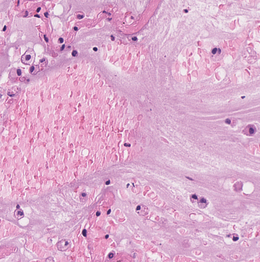
Tumor epithelial tissue: no
Tumor-associated stroma tissue: no
Normal tissue: yes